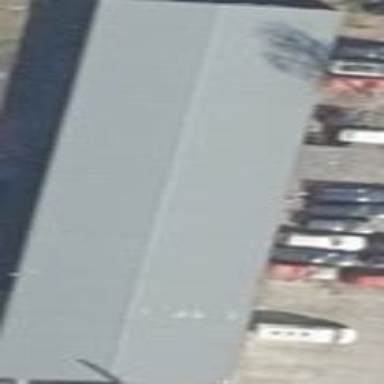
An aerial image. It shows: Commercial building.